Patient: sex M, age 49
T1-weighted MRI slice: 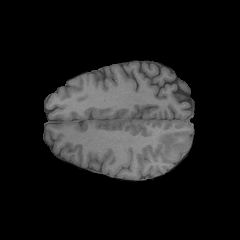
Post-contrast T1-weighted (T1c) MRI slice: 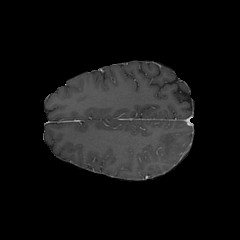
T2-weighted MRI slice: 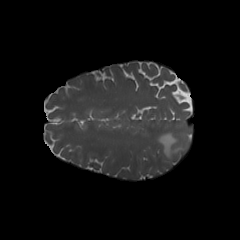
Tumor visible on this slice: yes
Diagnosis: Glioblastoma, IDH-wildtype
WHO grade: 4